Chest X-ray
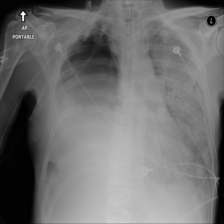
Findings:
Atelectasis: negative
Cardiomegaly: negative
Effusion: negative
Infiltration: negative
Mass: negative
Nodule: negative
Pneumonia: negative
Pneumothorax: negative
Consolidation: negative
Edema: negative
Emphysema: negative
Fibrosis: negative
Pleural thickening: negative
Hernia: negative